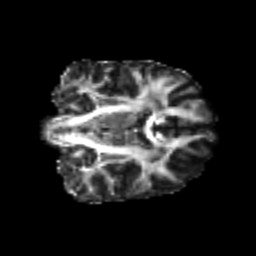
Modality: FA
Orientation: coronal
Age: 21
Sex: female
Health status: healthy
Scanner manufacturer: philips
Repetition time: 7.388 s
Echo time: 0.08599 s